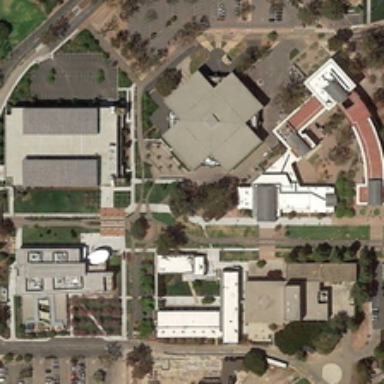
Several buildings and some green trees are in a school .